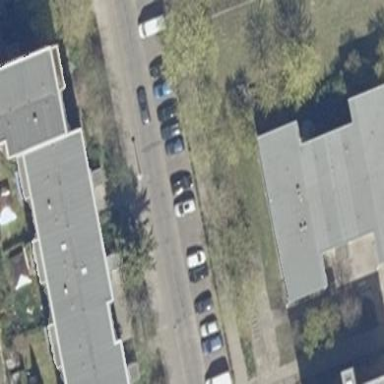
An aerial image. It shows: Street-side parking area with asphalt surface.